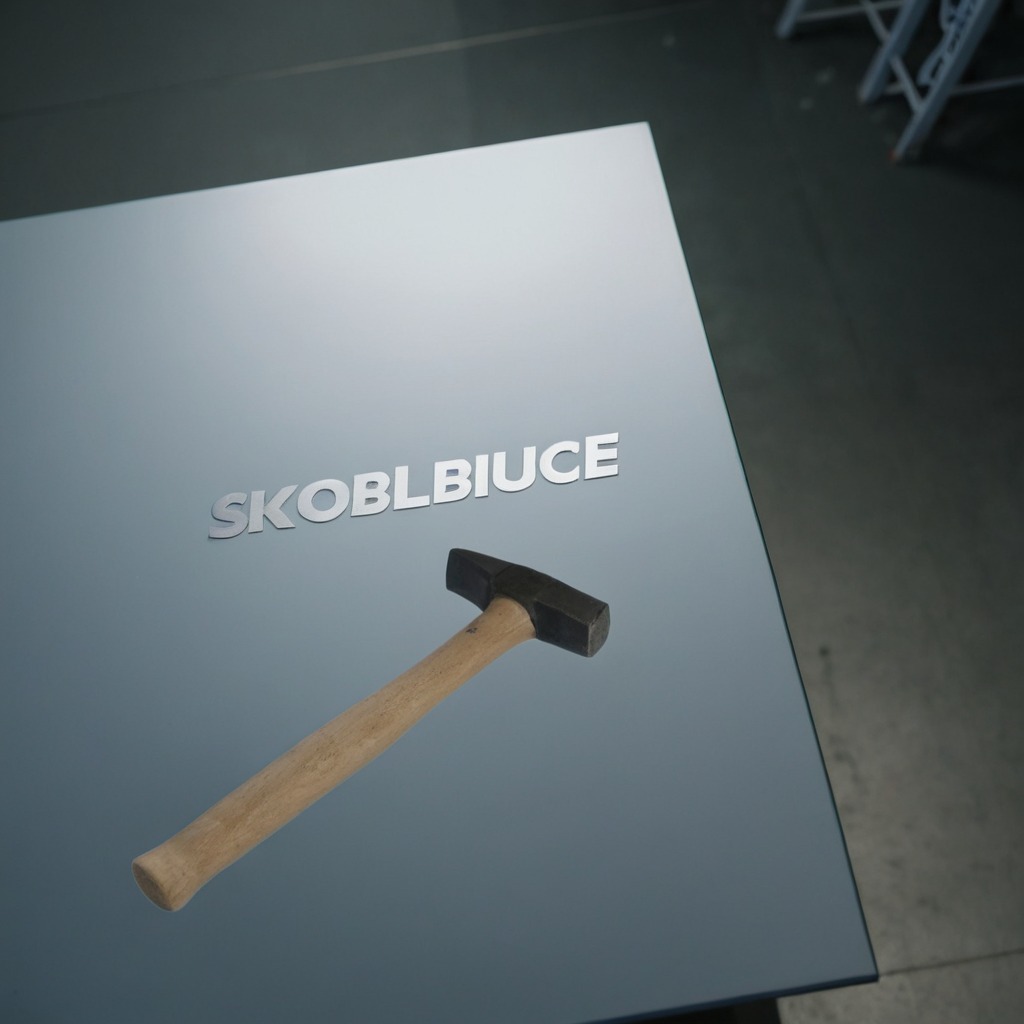
A hammer is lying on the toolbox surface in an airplane hangar workshop.